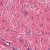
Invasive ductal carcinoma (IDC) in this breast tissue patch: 0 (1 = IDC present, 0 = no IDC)